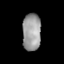
Tissue: lung
Cell type: Endothelial cells
Senescence score: 0.5846
Nuclear area (px): 668
Mean DAPI intensity: 155.683